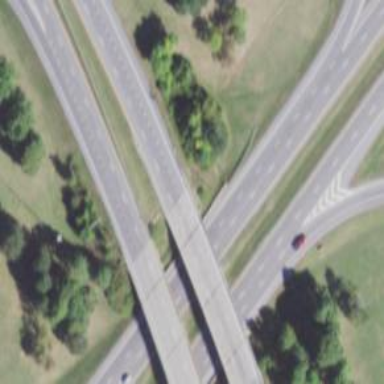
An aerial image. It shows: Asphalt bridge on motorway.